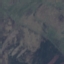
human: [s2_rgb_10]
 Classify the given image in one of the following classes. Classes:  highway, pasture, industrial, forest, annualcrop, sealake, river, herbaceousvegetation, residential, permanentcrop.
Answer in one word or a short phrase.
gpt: HerbaceousVegetation